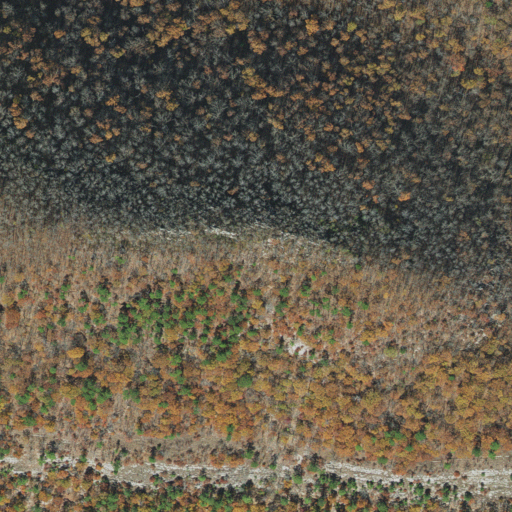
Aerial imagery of mountain in Arkansas named Katy Mountain containing deciduous forest, shrub, and mixed forest